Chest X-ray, PA view. Patient: 34 years old, sex M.
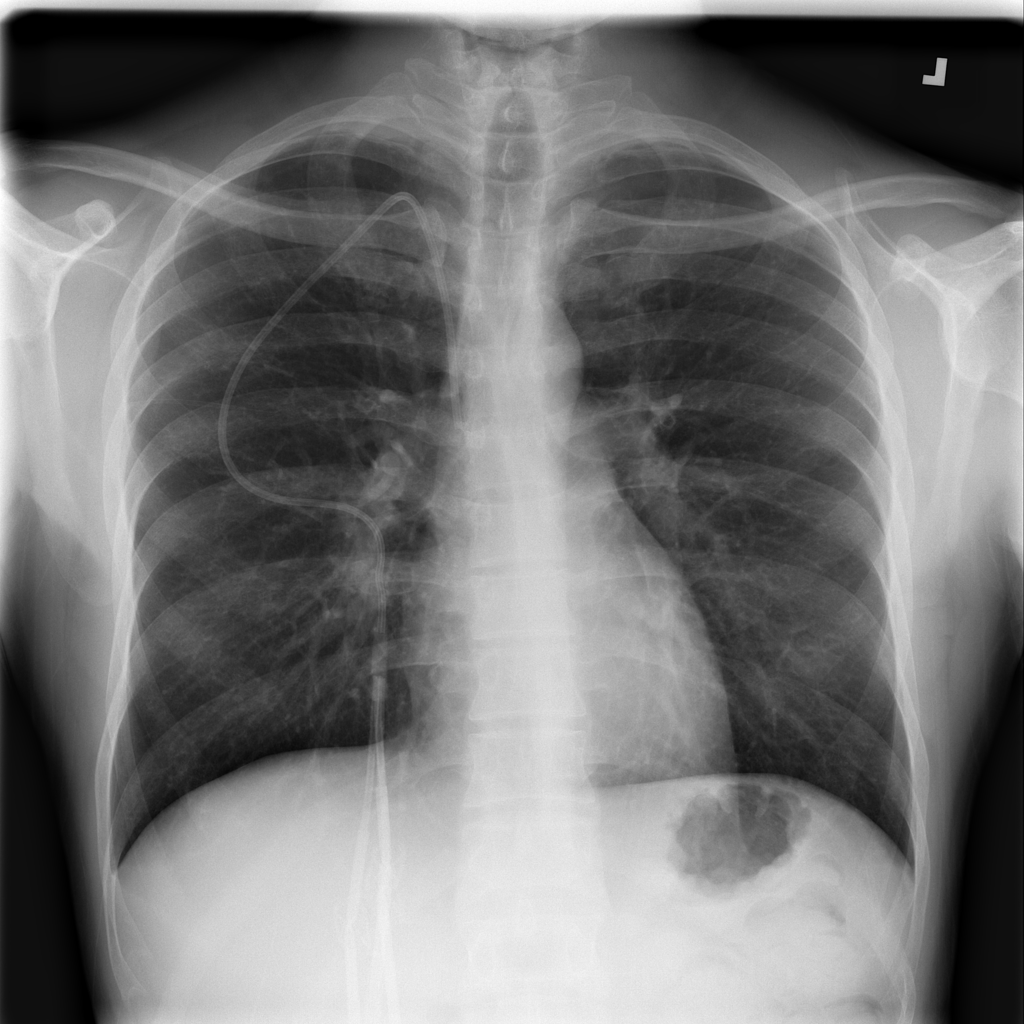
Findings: No Finding